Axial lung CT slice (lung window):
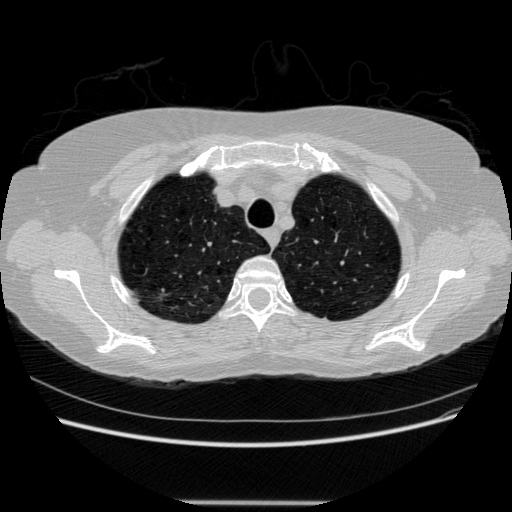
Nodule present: no